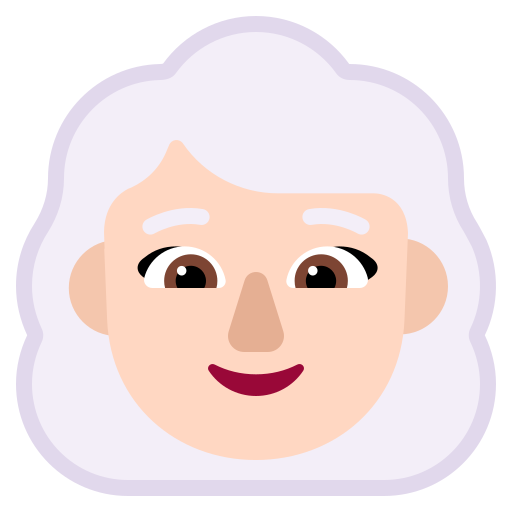
woman white hair flat light